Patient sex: M
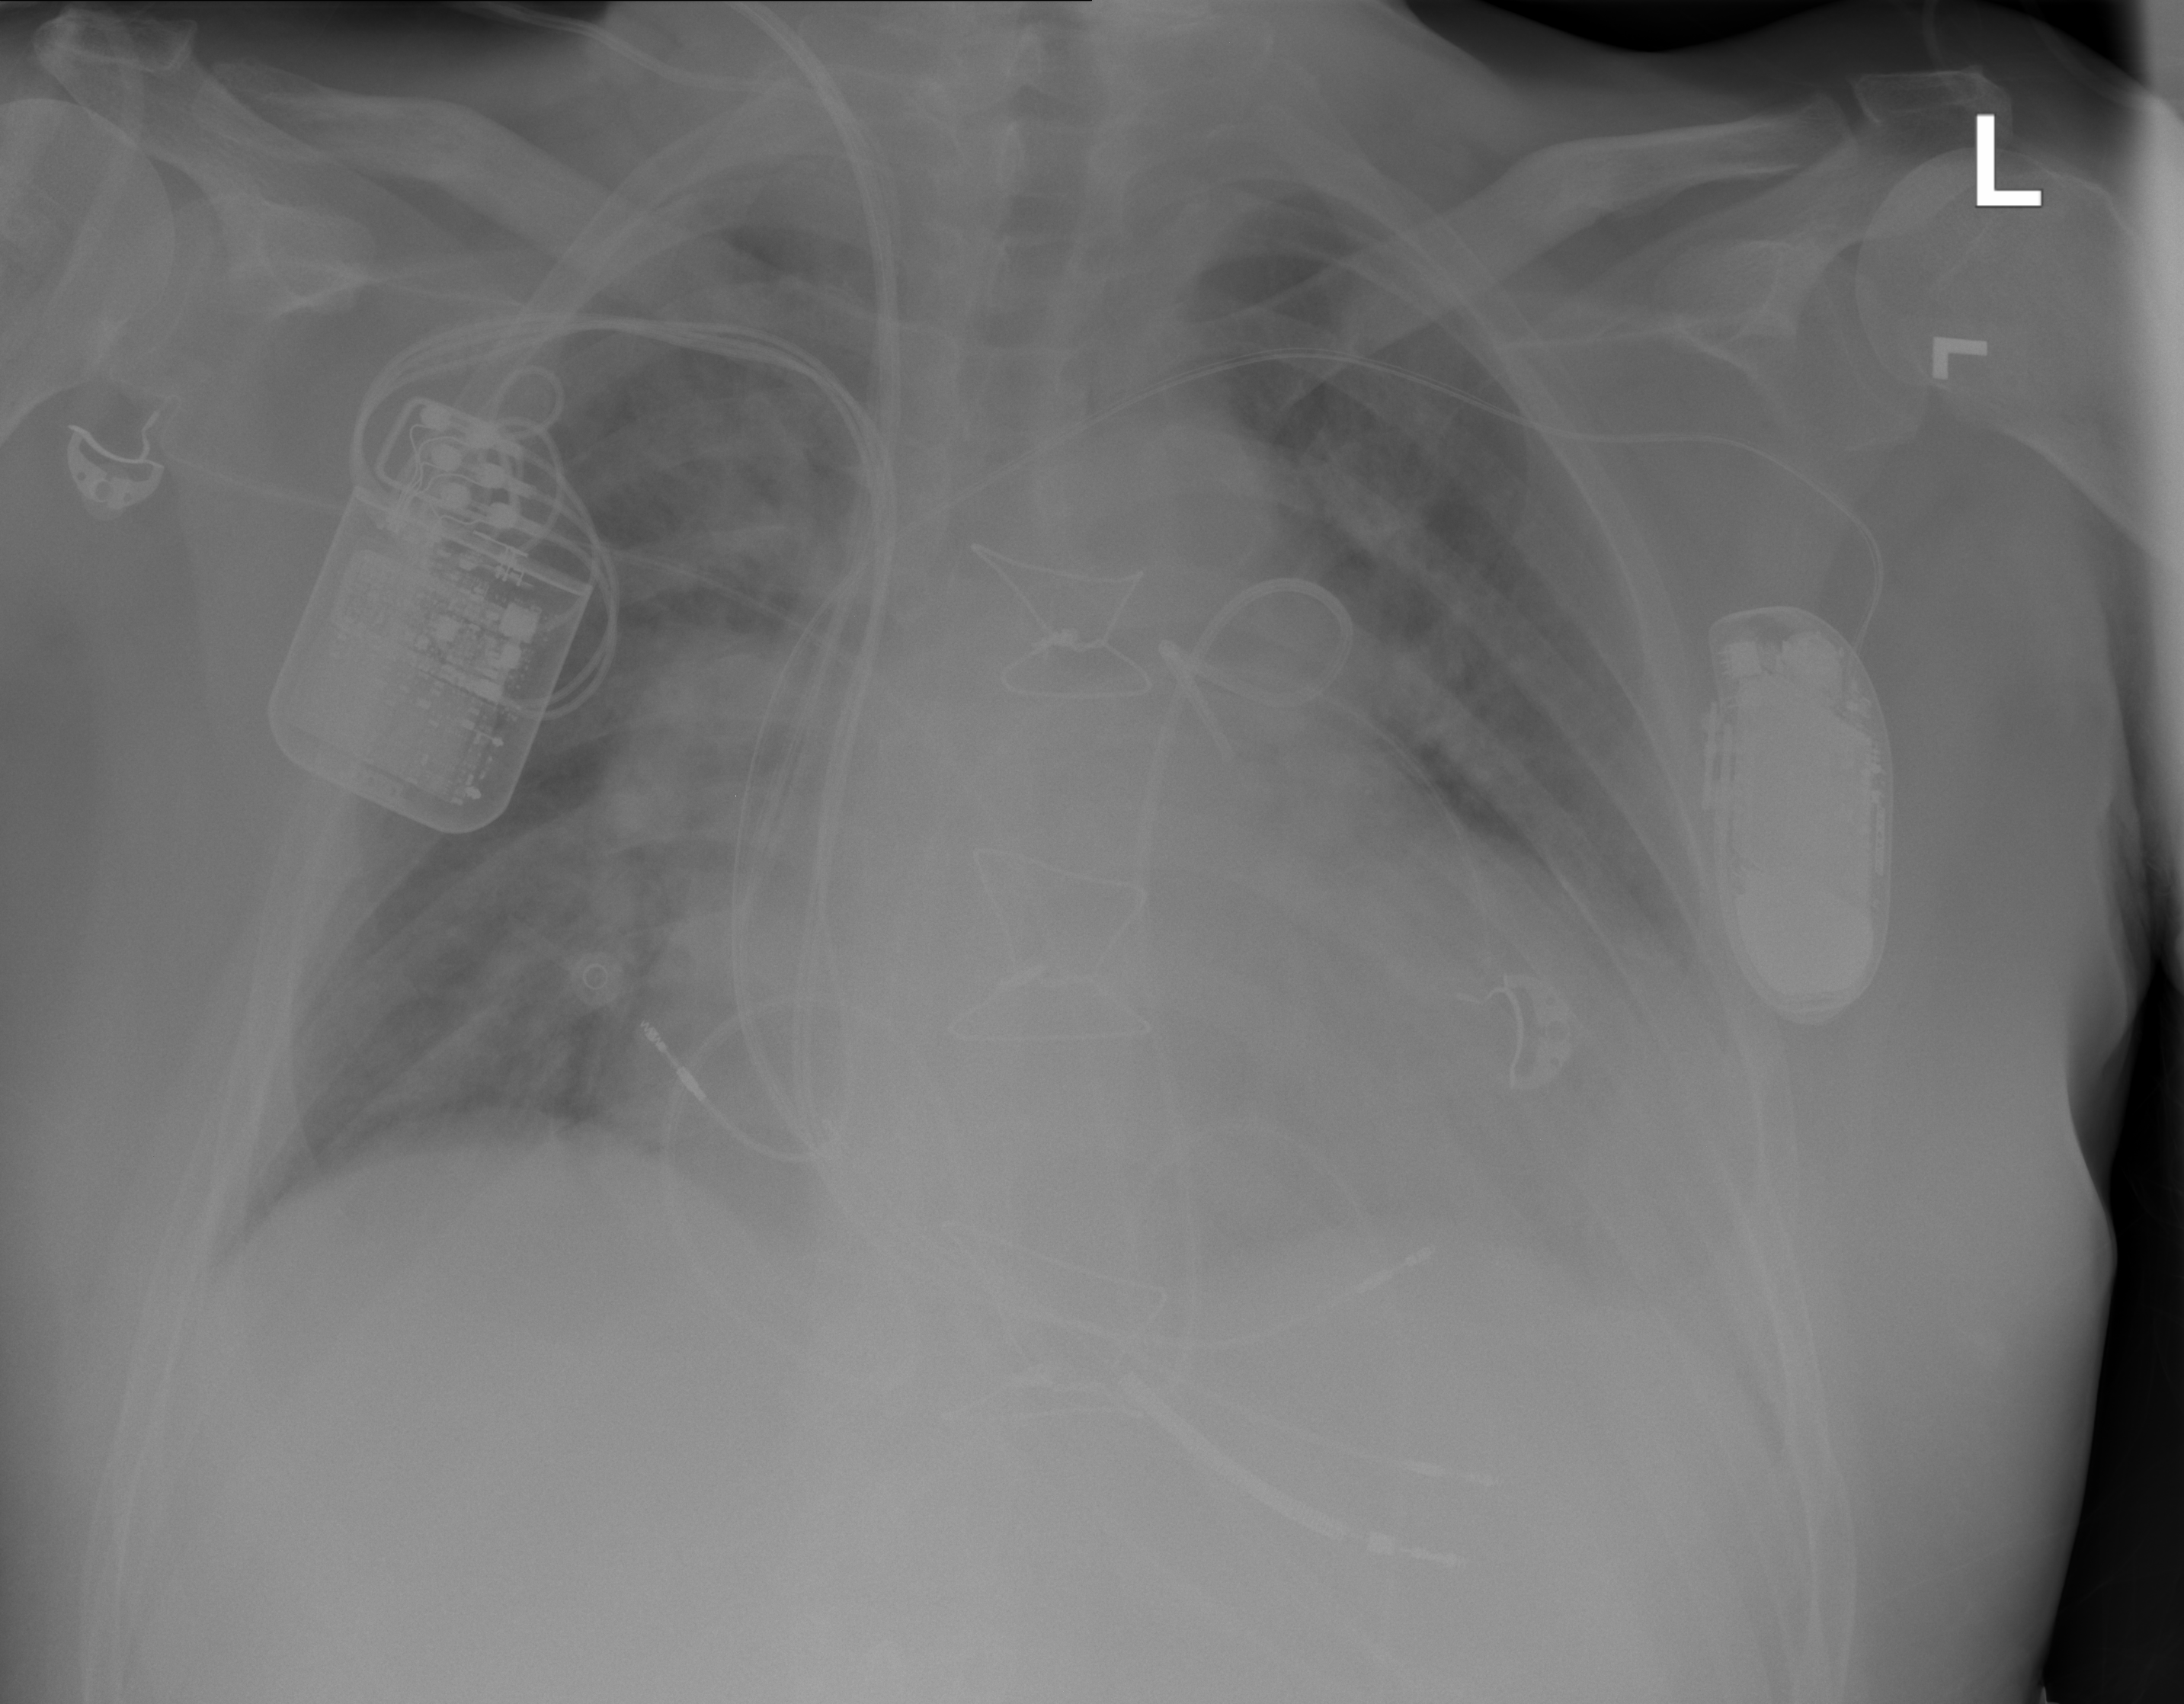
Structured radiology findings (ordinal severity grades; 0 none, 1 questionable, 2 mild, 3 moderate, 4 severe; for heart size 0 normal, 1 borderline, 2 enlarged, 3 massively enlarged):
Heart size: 3
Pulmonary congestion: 3
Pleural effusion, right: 0
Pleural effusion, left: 2
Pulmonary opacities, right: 0
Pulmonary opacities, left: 0
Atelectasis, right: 0
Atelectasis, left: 2